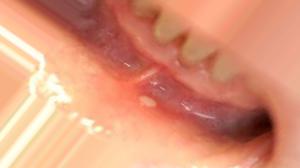
Condition: Mouth Ulcer